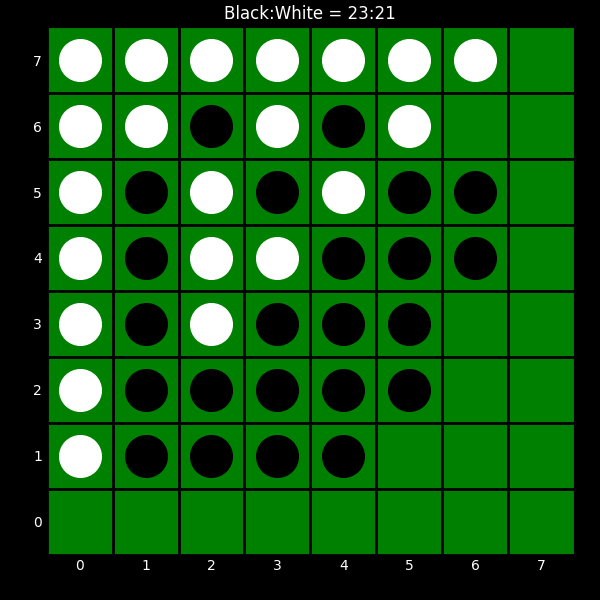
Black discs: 23
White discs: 21